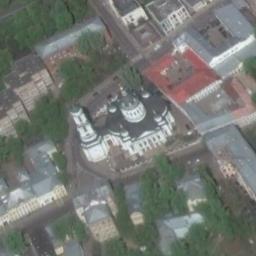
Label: church